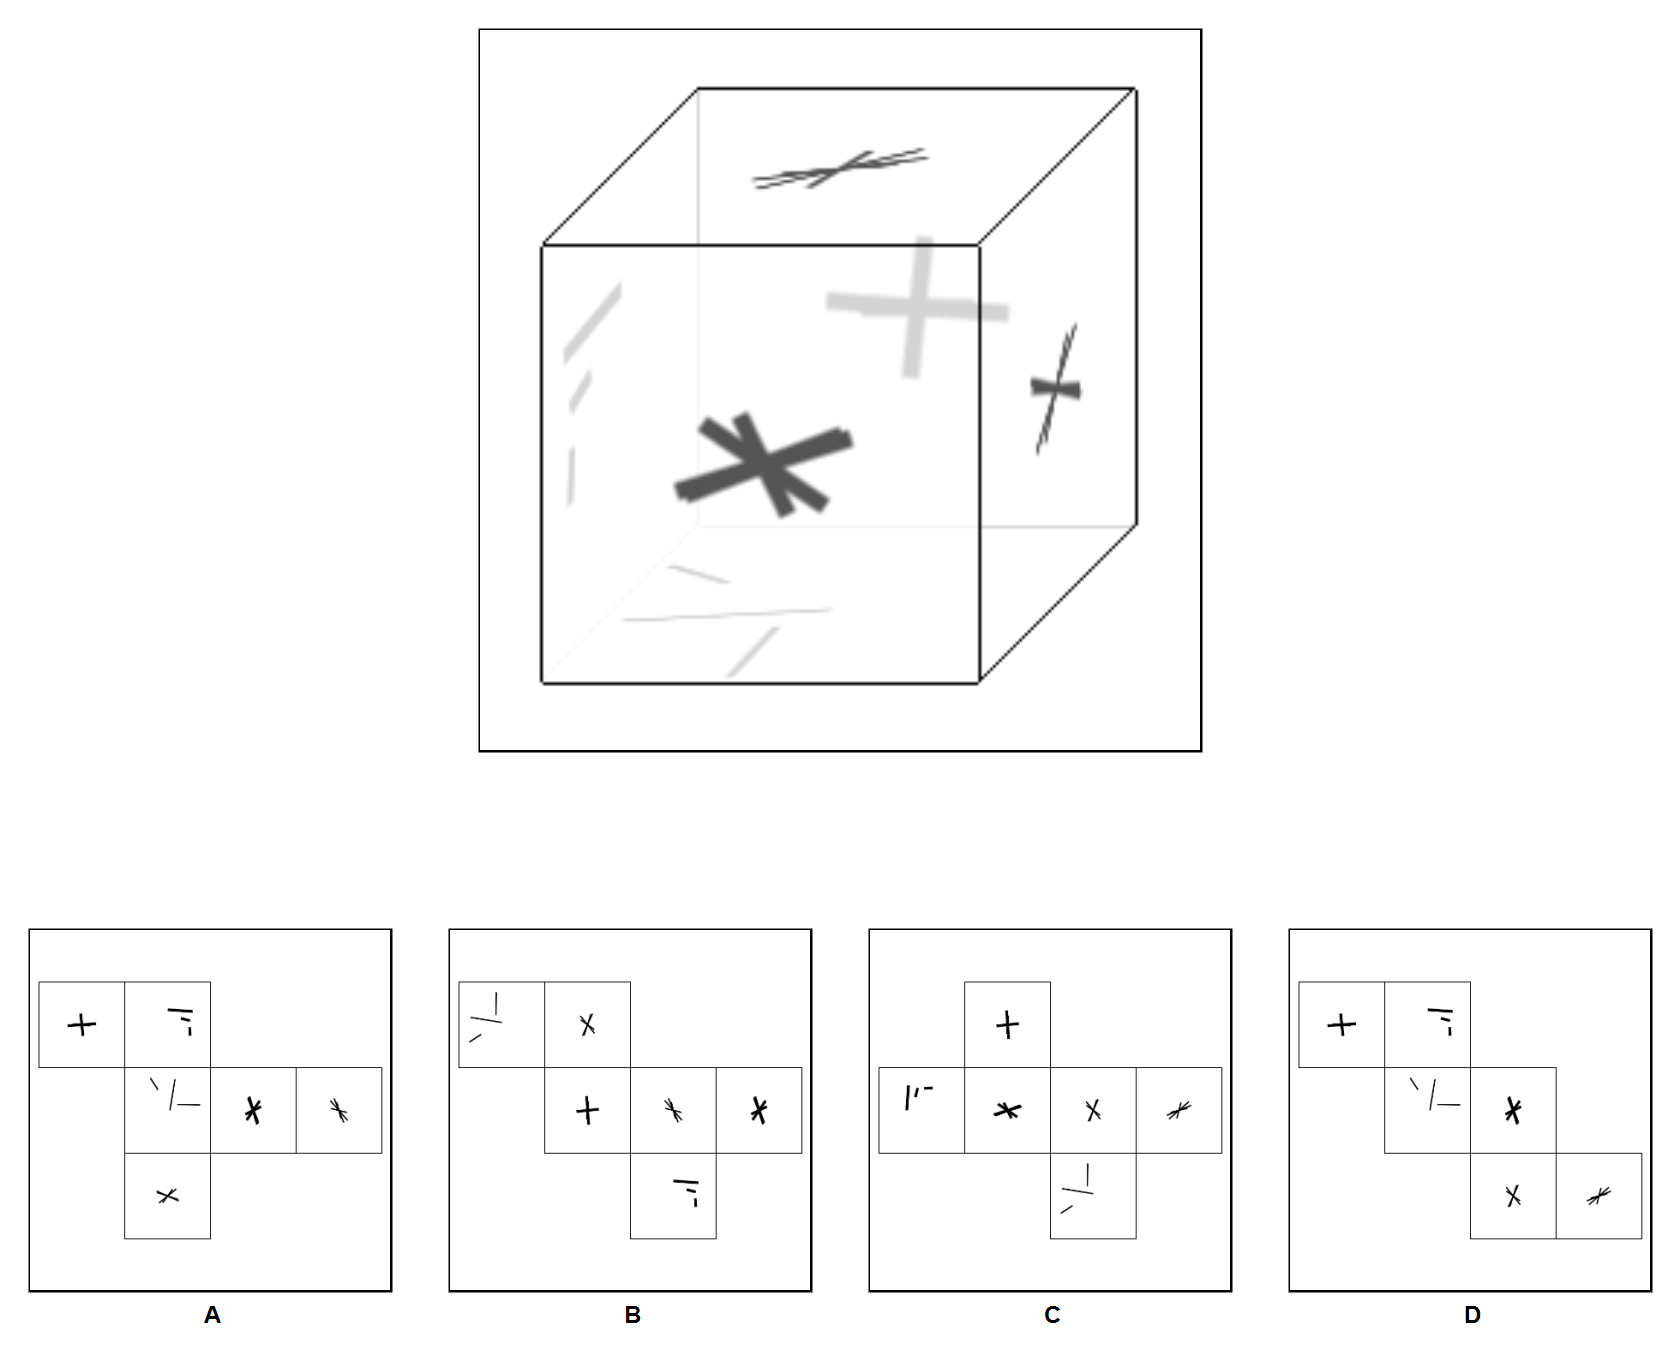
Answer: C